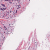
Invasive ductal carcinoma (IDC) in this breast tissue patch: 1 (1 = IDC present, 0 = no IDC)